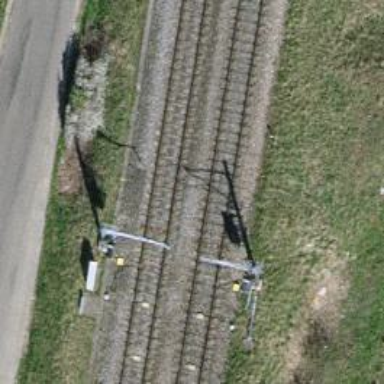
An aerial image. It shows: Railway signal.